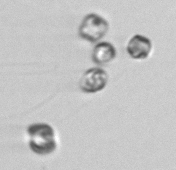
Label: Thalassiosira_sp_aff_mala